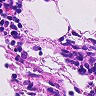
Metastatic tissue present: no